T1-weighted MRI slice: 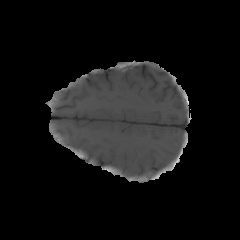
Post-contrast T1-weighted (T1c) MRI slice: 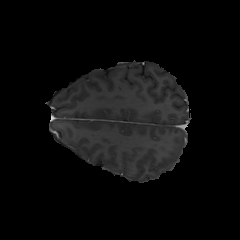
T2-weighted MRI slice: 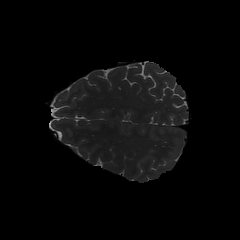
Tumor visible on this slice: no